Question: I'm trying to create a navbar that is a fraction of the size of the logo, and allows for additional content to be place underneath it. Like this:

The jsFiddle below shows what I have now. The black line shows the bottom of the nav bar, which has extended to be the same size as the image.
I have tried setting the height of the nav bar to 50px, but that causes all content underneath it to move up (which really throws the layout off). I have also tried surrounding everything with containers, but that also did not seem to work. I imagine any solution will involve one or both of those ideas, but I am not sure how to implement it.
<URL>
Here's my code:
'''
<div class ="container-fluid">
<a href="#" class="pull-left"><img id="logo" class="img-responsive" src="https://encrypted-tbn2.gstatic.com/images?q=tbn:ANd9GcQevVAv_ZVUfI8i5cMpRZGbIu71MGjPUqR70qR7F877JKyWJWdEXw"></a>
<nav class="navbar navbar-default" role="navigation">
<div class="navbar-header">
<button type="button" class="navbar-toggle" data-toggle="collapse"
data-target="#example-navbar-collapse">
<span class="sr-only">Toggle navigation</span>
<span class="icon-bar"></span>
<span class="icon-bar"></span>
<span class="icon-bar"></span>
</button>
<!-- <a class="navbar-brand" href="#"><img class="img-responsive" src="img/logo.jpg"></a> -->
</div>
<div class="collapse navbar-collapse" id="example-navbar-collapse">
<ul class="nav navbar-nav navbar-right">
<li><a href="#">Search</a></li>
<li><a href="#">Archives</a></li>
<li><a href="#">Education</a></li>
<li><a href="#">About</a></li>
</ul>
</div>
</nav>
'''
Any advice would be appreciated.
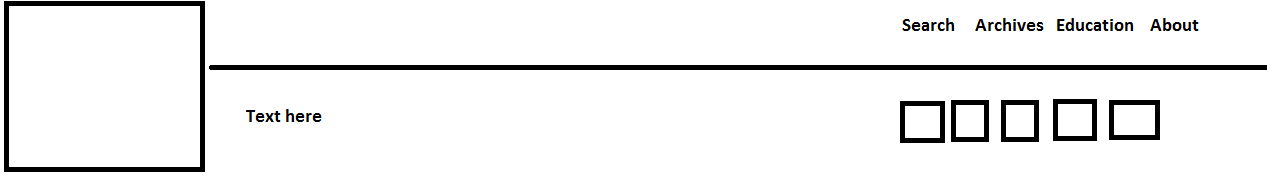
Answer: This will give you a good place to start when it comes to mixing columns and nav elements together while keeping everything orderly and responsive.
Make sure to include Bootstrap CSS, JS and jQuery or your mobile nav toggle won't open. Working example
'''
.navbar.navbar-default {
border-radius: 0px;
border-left: transparent;
}
#navbar-collapse {
border-bottom: 1px solid #266080;
}
.lower-nav {
color: #fff;
font-size: 20px;
padding: 23px 20px;
height: 78px;
color: #266080;
background-color: #fff;
border-bottom: 6px solid #266080;
}
#brand-logo {
background-size: cover;
position: absolute;
}
#brand-logo img {
width: 100%;
height: 130px;
min-width: 150px;
}
div.nopadding {
padding: 0;
margin: 0;
}
.nav-buttons {
border-radius: 0px;
}
.navbar-brand {
display: none;
}
.wrapper {
height: auto;
background-color: #fff;
margin-top: 0px;
padding: 10px 20px;
}
.well {
background-color: transparent;
border: 3px solid #428bca;
border-radius: 0px;
text-align: center;
font-size: 25px;
}
@media (max-width: 768px) {
.lower-nav {
font-size: 20px;
padding: 25px 20px;
}
.navbar-brand {
display: block;
}
}
@media (max-width: 480px) {
.lower-nav {
font-size: 18px;
padding: 20px 10px;
}
}
'''
'''
<script src="https://ajax.googleapis.com/ajax/libs/jquery/1.11.1/jquery.min.js"></script>
<script src="https://maxcdn.bootstrapcdn.com/bootstrap/3.3.6/js/bootstrap.min.js"></script>
<link href="https://maxcdn.bootstrapcdn.com/bootstrap/3.3.6/css/bootstrap.min.css" rel="stylesheet" />
<div class="container-fluid">
<div class="row">
<div class="col-md-2 col-sm-2 hidden-xs nopadding">
<div id="brand-logo">
<img src="http://placehold.it/350x350/266080/fff?text=Home" alt="Home" />
</div>
</div>
<div class="col-md-10 col-sm-10 nopadding">
<nav class="navbar navbar-default" role="navigation">
<div class="navbar-header">
<button type="button" class="navbar-toggle" data-toggle="collapse" data-target="#navbar-collapse"> <span class="sr-only">Toggle navigation</span>
<span class="icon-bar"></span>
<span class="icon-bar"></span>
<span class="icon-bar"></span>
</button><a class="navbar-brand" href="#">Brand</a>
</div>
<div class="collapse navbar-collapse" id="navbar-collapse">
<ul class="nav navbar-nav navbar-right">
<li><a href="#">Search</a>
</li>
<li><a href="#">Archives</a>
</li>
<li><a href="#">Education</a>
</li>
<li><a href="#">About</a>
</li>
</ul>
</div>
<div class="lower-nav"><span class="title">Text here</span>
<div class="btn-group pull-right">
<div class="btn btn-info nav-buttons">Hello</div>
<div class="btn btn-warning nav-buttons">Hello</div>
<div class="btn btn-danger nav-buttons">Hello</div>
<div class="btn btn-default nav-buttons">Hello</div>
</div>
</div>
</nav>
</div>
</div>
</div>
<div class="wrapper">
<div class="well"> <a href="http://getbootstrap.com//">Bootstrap 3</a>
</div>
<p>Lorem ipsum dolor sit amet, consectetur adipiscing elit. Cras ultrices enim id tortor tincidunt, eget mollis mauris gravida. Mauris sem leo, feugiat ut felis blandit, imperdiet egestas orci. Proin lacinia at massa fermentum facilisis. Donec laoreet
facilisis nunc, sed posuere magna rhoncus sed. Interdum et malesuada fames ac ante ipsum primis in faucibus. Praesent augue ipsum, rhoncus vel tempus sed, vehicula non purus. Nunc sit amet consectetur risus. Integer eget justo ut sapien consectetur
auctor id eu augue. Quisque ac elit congue, eleifend lectus a, tempor purus. In hac habitasse platea dictumst. Phasellus gravida massa arcu, sed sodales orci interdum vel. Curabitur ullamcorper leo mauris, ut interdum felis mollis id. Nunc porttitor
egestas fringilla. Suspendisse volutpat sem quis sagittis fermentum. Fusce in laoreet elit. Etiam aliquam varius tincidunt.</p>
<p>Nunc nisi justo, ultricies at lobortis et, fermentum at dolor. Nulla ultrices erat et erat egestas, in luctus justo pellentesque. In convallis purus ut pellentesque interdum. Curabitur in neque lectus. Nullam lobortis sodales elit, eu fringilla eros
aliquet vel. Aliquam ac ipsum vel nunc vestibulum luctus nec sit amet mauris. Ut viverra ornare risus eu condimentum. Fusce sollicitudin volutpat nisl id dignissim. Sed malesuada dui at magna imperdiet, non accumsan odio imperdiet. Etiam tristique
fermentum enim, vel dictum nulla fermentum ac. Etiam in bibendum nisi. Vestibulum neque lectus, vehicula eu sagittis ut, blandit sit amet mi.</p>
<p>Maecenas lacinia vestibulum magna. Integer mollis varius ullamcorper. Pellentesque habitant morbi tristique senectus et netus et malesuada fames ac turpis egestas. Nullam sit amet tortor turpis. Cras pharetra tellus elit, nec iaculis erat pellentesque
sit amet. Nullam varius felis vel velit fermentum, nec facilisis erat accumsan. Nullam facilisis orci quam, eget semper turpis dictum id. Aenean magna ante, lobortis id sollicitudin quis, dapibus nec nisi. Maecenas aliquet posuere lectus, a ultricies
arcu sodales sodales. Proin dignissim facilisis consectetur. Pellentesque suscipit quis dui eget malesuada. Quisque cursus neque a faucibus egestas. Phasellus sed nulla scelerisque diam adipiscing suscipit. Etiam sit amet enim ultricies risus consequat
vestibulum eu sit amet urna.</p>
<p>Vivamus hendrerit eget augue viverra auctor. Praesent mi leo, facilisis vel nisi vitae, sodales rhoncus augue. Maecenas purus nunc, commodo at massa eu, blandit aliquet enim. Proin sem neque, imperdiet non arcu eu, sagittis malesuada est. Fusce enim
neque, facilisis et mattis ut, vulputate sed justo. Vivamus elementum elit nunc, eget tempor erat adipiscing nec. Praesent vestibulum dapibus vehicula. Pellentesque viverra faucibus leo in ornare. Sed sodales faucibus tincidunt. Vivamus dignissim
tristique libero sit amet aliquet. Donec ut nunc dolor. Duis molestie tortor mi, id auctor nisi ullamcorper et. Proin eu ante cursus, varius felis id, porta orci.</p>
<p>Aliquam imperdiet scelerisque purus, nec sagittis mi auctor vitae. Maecenas sodales scelerisque massa, vitae iaculis neque tincidunt sed. Vivamus id imperdiet lectus. Fusce id tellus ut tellus volutpat hendrerit in at justo. Duis eu tempus nibh. Nunc
consectetur euismod sapien, eget placerat metus tempor sit amet. Maecenas at sem ac purus dictum viverra. Praesent eu neque in metus congue dictum eu in dolor. Mauris a elit sem. Quisque non velit malesuada ligula aliquet lacinia. Donec congue, leo
lacinia vulputate pulvinar, est justo venenatis nisi, sit amet condimentum massa sem sed urna. Duis eget pretium eros. Sed et rutrum leo, sit amet sollicitudin urna. Nullam dui augue, malesuada sed lectus sed, malesuada fringilla massa.</p>
</div>
'''